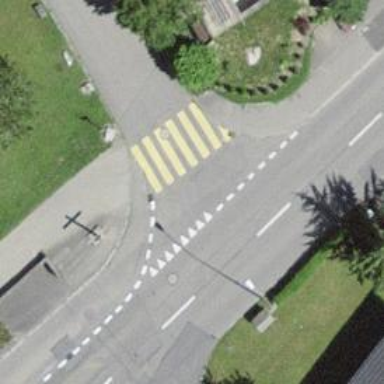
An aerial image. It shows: Marked zebra crossing on the road.